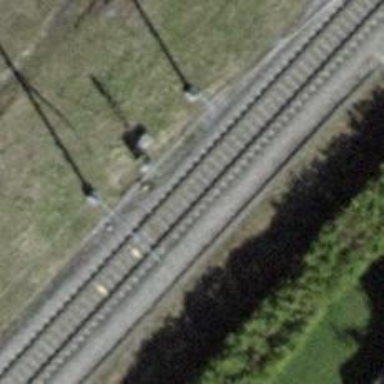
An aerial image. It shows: Railway switch.